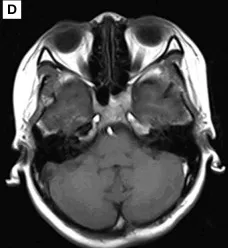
(D-F) Results of postoperative MRI. The patchy slight enhancement of the left cerebellar hemisphere was in line with the postoperative changes in tumor resection.
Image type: radiology (mri)